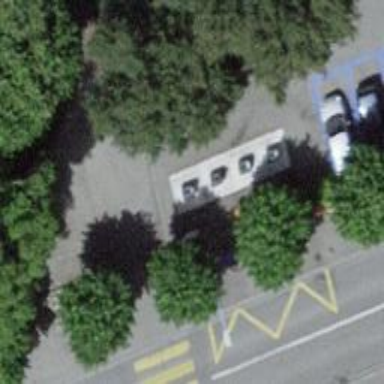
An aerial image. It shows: Recycling container for recycling.